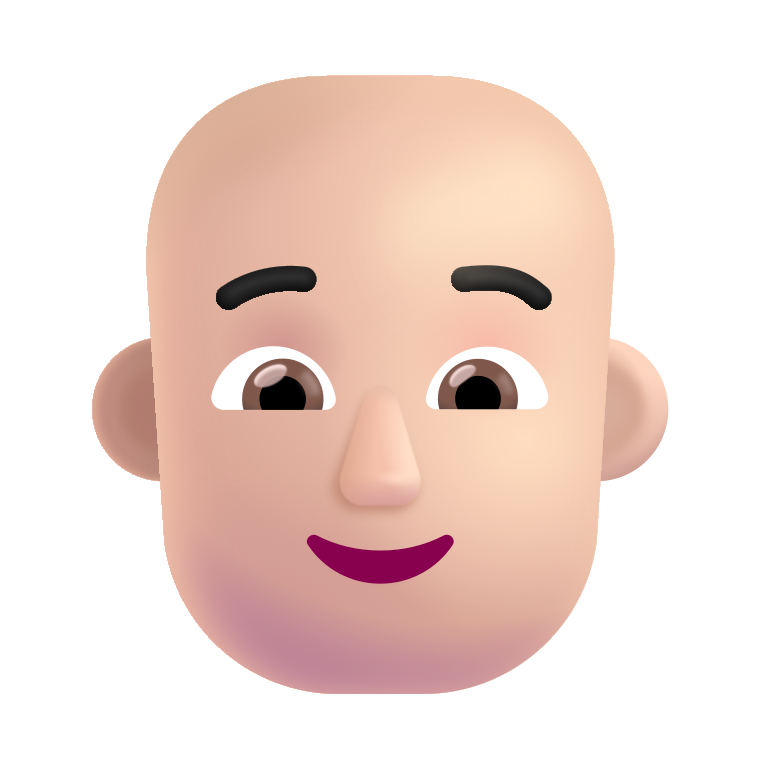
person bald color light